Question: I am trying to learn about Facebook messaging bots because I think they're neat. I've been following <URL> that's a tutorial and I've gotten to the part where you call the index.js.
'''
const bodyParser = require('body-parser');
const app = express();
app.use(bodyParser.json());
app.use(bodyParser.urlencoded({ extended: true }));
app.listen(3000, () => console.log('Webhook server is listening, port 3000'));
'''
When I do this I receive an error stating that I have an unexpected token. I am not sure how to react to it.
JSON File:
'''
{
"name": "bot-tutorial",
"version": "1.0.0",
"description": "My first bot",
"main": "index.js",
"scripts": {
"test": "echo \"Error: no test specified\" && exit 1"
},
"author": "",
"license": "ISC",
"dependencies": {
"body-parser": "^1.18.3",
"express": "^4.16.4"
}
}
'''
The error I receive:
'''
C:\Users\jackt\Bot Tutorial\index.js:2
const app = express();
^
ReferenceError: express is not defined
at Object.<anonymous> (C:\Users\jackt\Bot Tutorial\index.js:2:13)
at Module._compile (internal/modules/cjs/loader.js:689:30)
at Object.Module._extensions..js (internal/modules/cjs/loader.js:700:10)
at Module.load (internal/modules/cjs/loader.js:599:32)
at tryModuleLoad (internal/modules/cjs/loader.js:538:12)
at Function.Module._load (internal/modules/cjs/loader.js:530:3)
at Function.Module.runMain (internal/modules/cjs/loader.js:742:12)
at startup (internal/bootstrap/node.js:283:19)
at bootstrapNodeJSCore (internal/bootstrap/node.js:743:3)
'''

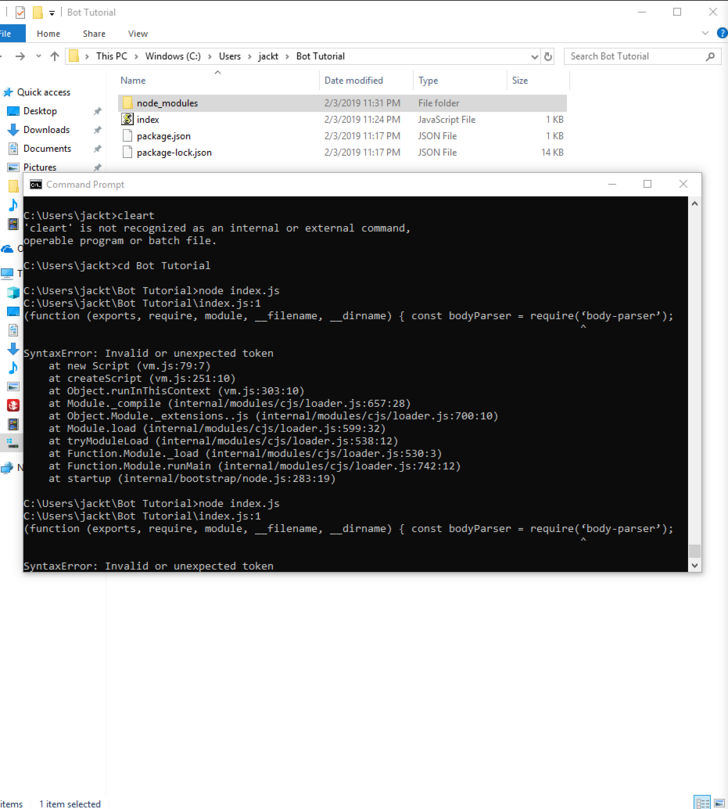
Answer: In index.js can you include
'''
const express = require('express');
'''